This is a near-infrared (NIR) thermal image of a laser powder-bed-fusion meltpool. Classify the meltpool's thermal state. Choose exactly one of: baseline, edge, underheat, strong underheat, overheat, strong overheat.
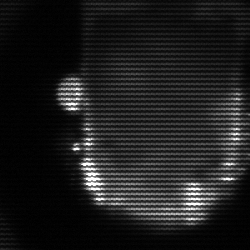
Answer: baseline